Question: In my website I am having 2 tables - album and images.
> album contains aid, alname. similarly image contains - imgid, imgname,
imgurl, imgdes and aid [Foreign Key].
This is my gallery.aspx page:
'''
<body style="background-image:url('Images/Backgrounds/back.jpg')">
<form id="form1" runat="server">
<h1 style="color:White"><i>Gallery - Albums</i></h1>
<div id="container" runat="server" style="border-style:ridge; border-color:dimgrey; height:565px; padding-left:50px;padding-right:30px;padding-top:20px;padding-bottom:20px;"></div>
</form>
</body>
'''
and this is my code-behind:
'''
con.ConnectionString = ConfigurationManager.ConnectionStrings["ConnectionString"].ConnectionString;
con.Open();
com = new SqlCommand("select * from album", con);
reader = com.ExecuteReader();
DataTable dtnew = new DataTable();
dtnew.Load(reader);
DataTable[] dt = new DataTable[6];
con.Close();
if (dtnew.Rows.Count > 0)
{
for (int i = 0; i < dtnew.Rows.Count; i++)
{
con.Open();
int id = Convert.ToInt32(dtnew.Rows[i]["aid"]);
DataTable dttemp = new DataTable();
SqlCommand com1 = new SqlCommand("select * from image where aid=" + id + " ORDER BY aid desc", con);
SqlDataReader dr = com1.ExecuteReader();
dttemp.Load(dr);
dt[i] = dttemp;
ImageButton img = new ImageButton();
img.ImageUrl = Convert.ToString(dt[i].Rows[0]["imgurl"]);
img.ID = Convert.ToString(dtnew.Rows[i]["aid"]);
img.Click += new ImageClickEventHandler(Img1_Click);
img.AlternateText = Convert.ToString(dtnew.Rows[i]["alname"]);
img.ToolTip = Convert.ToString(dtnew.Rows[i]["alname"]);
img.CssClass = "galimg";
con.Close();
container.Controls.Add(img);
}
}
'''
This code only loads 1st image in the Image Button and shows it as Album and when clicked it will be loading another page where all the images relating to that album.
This is how it looks now:

What I want now is I jus want a span or section of div to be added alongwith each imagebutton in the loop. so that this imagebutton will have some background with width and height greater than the Image button.. How can I achieve this.
How can I do this in runtime?
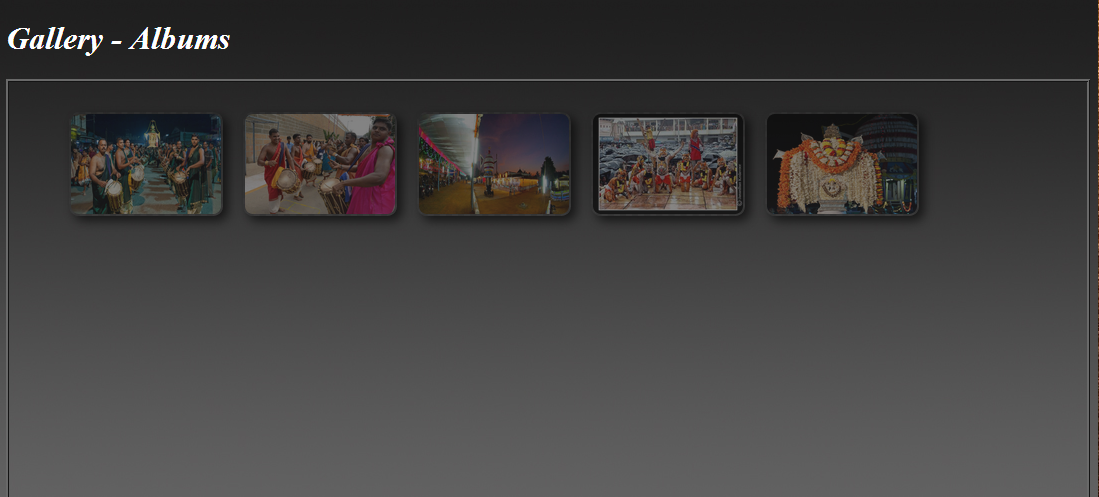
Answer: You can add your imagebutton to an 'HtmlGenericControl' - so just before each button you can create a new html control, then add your button to it and add it to your page.
The constructor of the 'HtmlGenericControl' class takes the tag name of your HTML control, so it's easy to change it from a 'span' to a 'div' - just pass '"div"' in instead.
You can use this 'HtmlGenericControl' class to create any html elements you like.
So...something like this:
'''
HtmlGenericControl s = new HtmlGenericControl("span");
s.Attributes.Add("class", "myCssClass");
s.Attributes.Add("id", "myUniqueIdButNotNeeded");
// then your button as normal
ImageButton img = new ImageButton();
// rest of your button code...
// add button to span
s.Controls.Add(img);
// add the span
container.Controls.Add(s);
'''